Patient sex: M
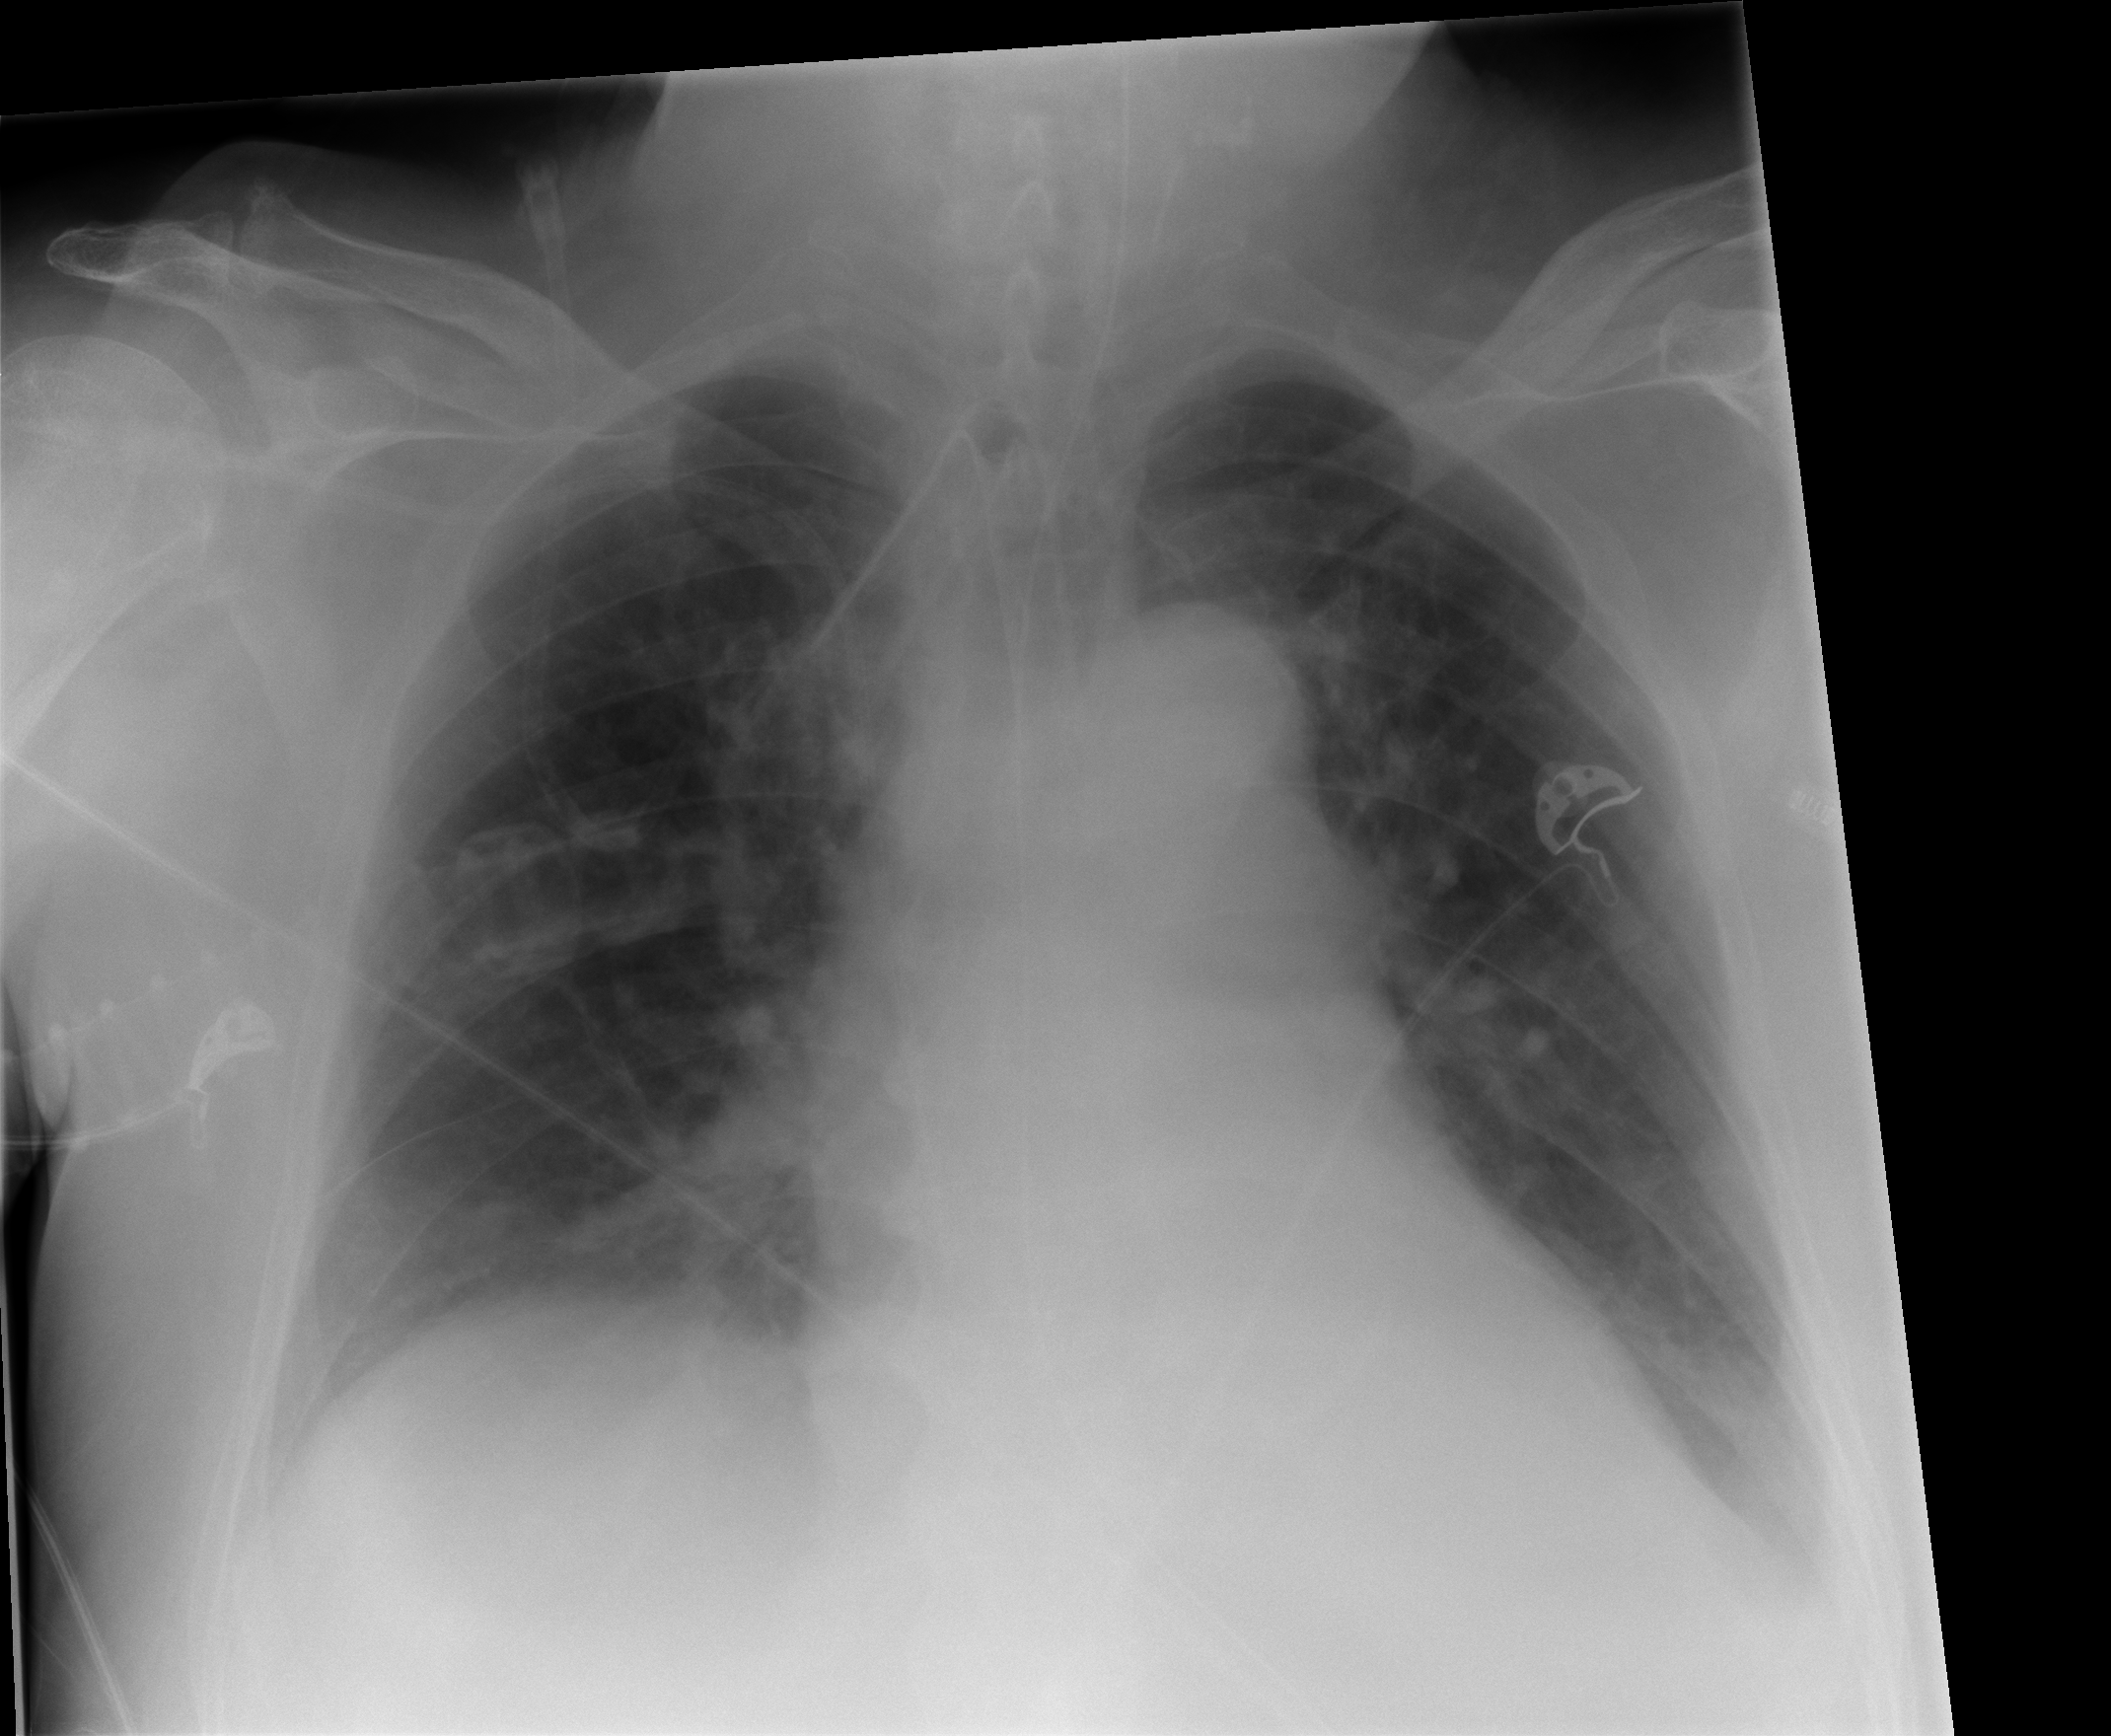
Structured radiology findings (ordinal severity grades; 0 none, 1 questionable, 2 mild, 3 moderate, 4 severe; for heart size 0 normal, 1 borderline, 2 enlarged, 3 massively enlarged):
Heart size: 2
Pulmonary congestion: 2
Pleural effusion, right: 2
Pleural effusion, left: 2
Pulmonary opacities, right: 0
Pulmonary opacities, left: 0
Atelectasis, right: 2
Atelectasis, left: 2